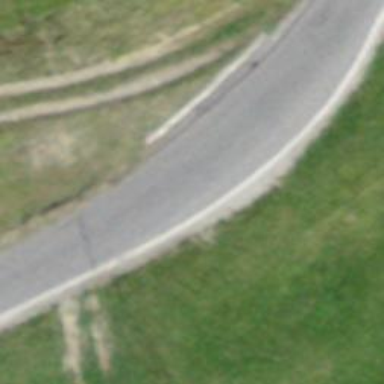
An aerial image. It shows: Paved tertiary road.